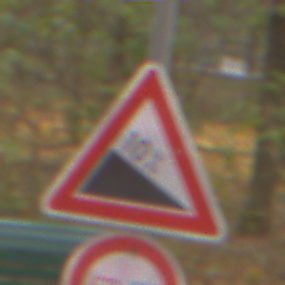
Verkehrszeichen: Gefaelle10
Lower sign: Ueberholverbot
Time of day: Midday
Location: Outdoor (Nature)
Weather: Overcast
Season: NotSpecified
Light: Natural